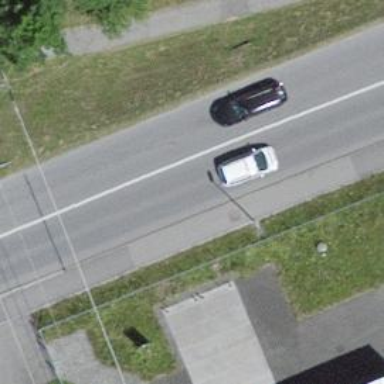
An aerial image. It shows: Unmarked crossing with pedestrian island.